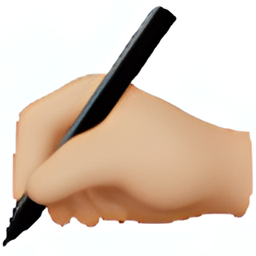
Name: writing hand
Emoji: ✍🏼
Group: People & Body
Sub-group: hand-prop